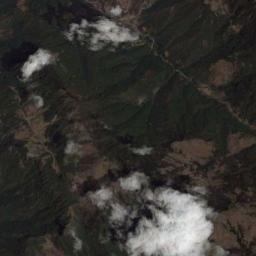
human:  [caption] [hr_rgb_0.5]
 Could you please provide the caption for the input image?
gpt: The white cloud is above the mountain .

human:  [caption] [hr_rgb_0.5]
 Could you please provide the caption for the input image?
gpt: A white cloud floats above the forest and river .

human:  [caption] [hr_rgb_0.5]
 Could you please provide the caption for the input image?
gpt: Small white cloud on green earth .

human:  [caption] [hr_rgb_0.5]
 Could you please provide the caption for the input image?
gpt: The cumulus clouds are located above the land covered by dense vegetation while some ups and downs are on the land .

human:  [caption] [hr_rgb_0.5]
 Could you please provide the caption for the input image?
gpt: There are a few slices of clouds above brown earth .